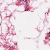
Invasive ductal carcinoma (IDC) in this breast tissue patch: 0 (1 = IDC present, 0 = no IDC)